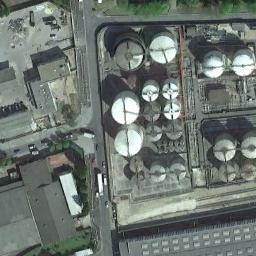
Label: storage_tank